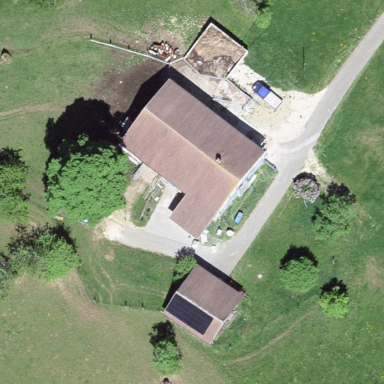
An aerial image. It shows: Farmyard area.